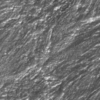
Label: not_dusty